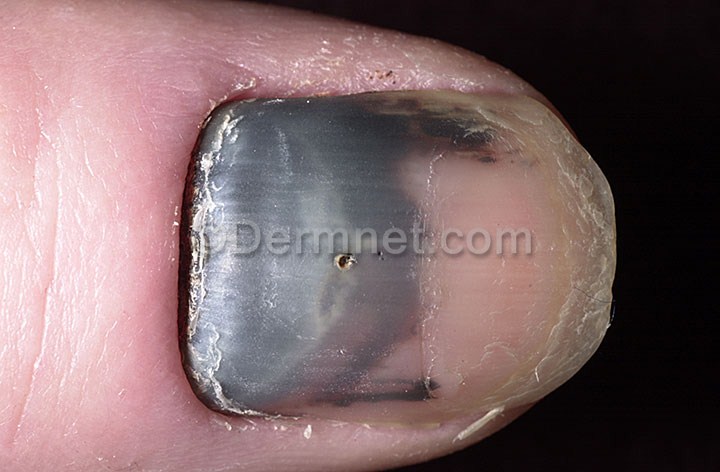
Disease: Nail Fungus and other Nail Disease